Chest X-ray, PA view. Patient: 66 years old, sex F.
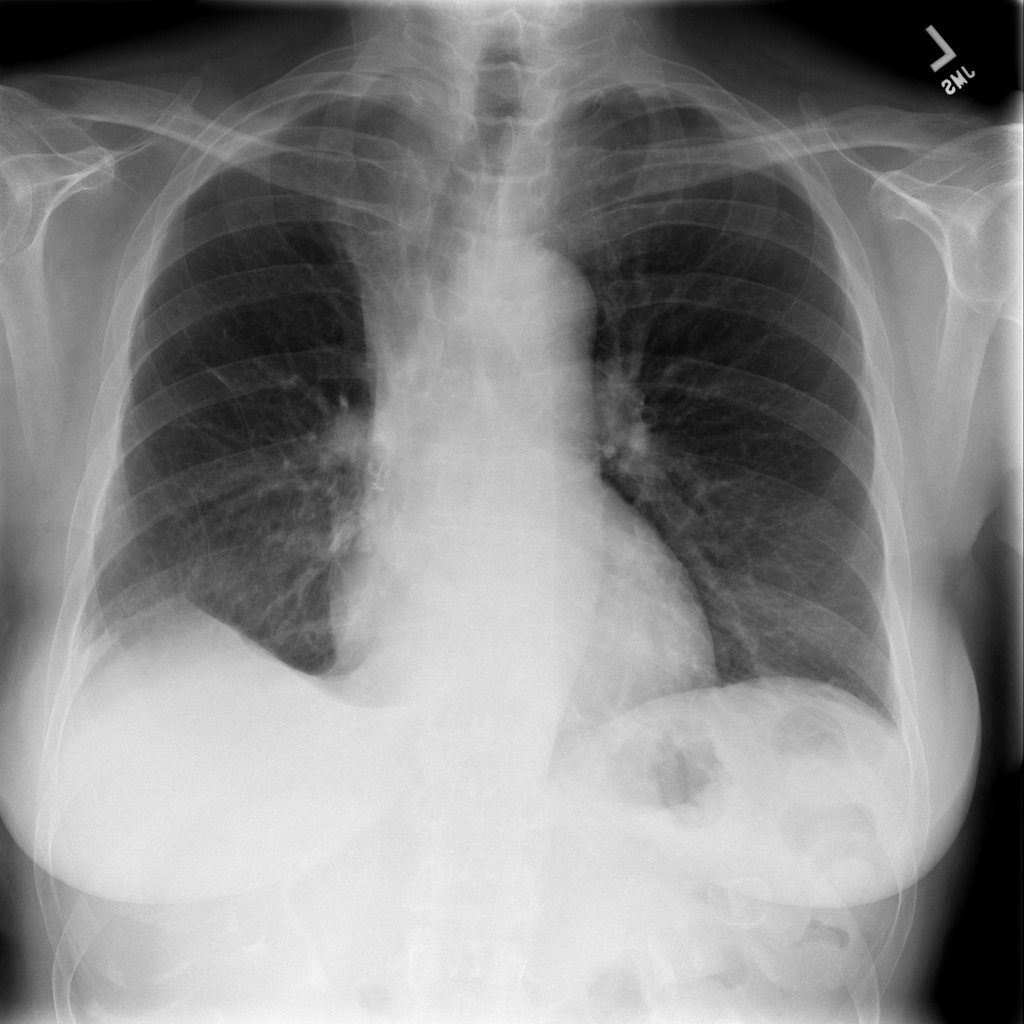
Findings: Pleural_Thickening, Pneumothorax